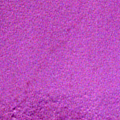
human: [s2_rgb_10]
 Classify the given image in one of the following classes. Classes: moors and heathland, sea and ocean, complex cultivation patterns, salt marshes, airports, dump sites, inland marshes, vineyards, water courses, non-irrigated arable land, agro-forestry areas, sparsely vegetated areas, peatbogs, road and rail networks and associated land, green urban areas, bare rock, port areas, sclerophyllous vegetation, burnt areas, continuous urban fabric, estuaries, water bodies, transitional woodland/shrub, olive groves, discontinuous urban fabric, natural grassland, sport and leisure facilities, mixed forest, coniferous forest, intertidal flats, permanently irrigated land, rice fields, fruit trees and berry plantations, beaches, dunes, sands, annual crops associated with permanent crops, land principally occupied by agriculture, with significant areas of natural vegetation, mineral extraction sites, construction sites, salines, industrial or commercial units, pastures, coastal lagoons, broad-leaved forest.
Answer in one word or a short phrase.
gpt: sea and ocean